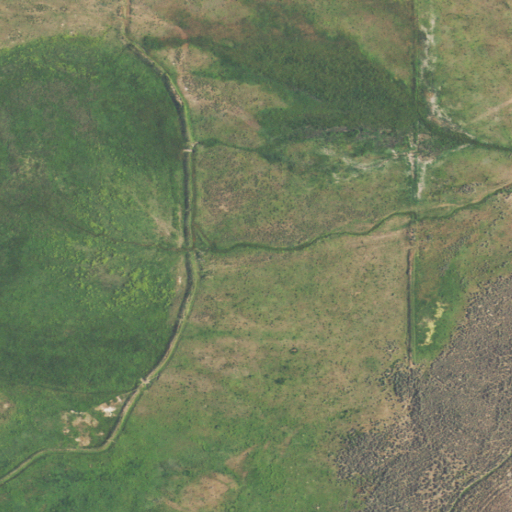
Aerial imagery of valley in Wyoming named Whitney Canyon containing shrub, herbaceous wetlands, and pasture